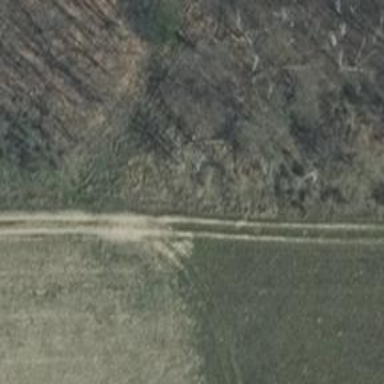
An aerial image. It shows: Ground track with grade3 quality.